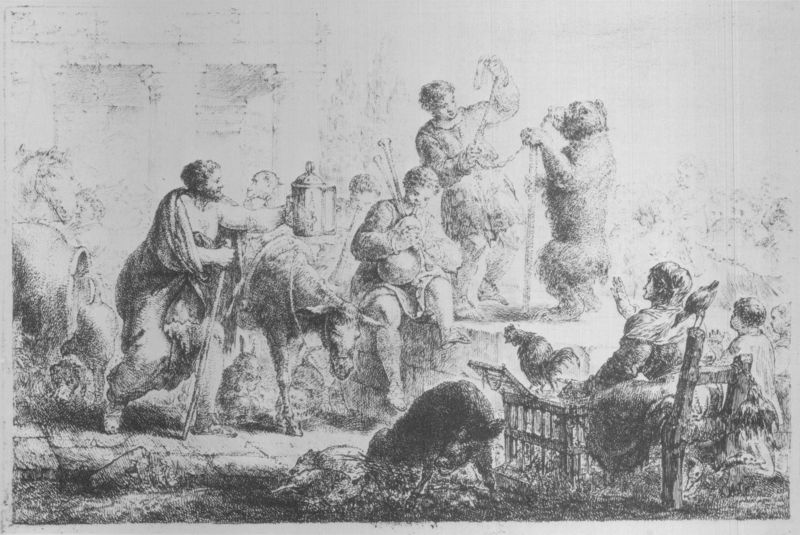
Titel: Diogenes mit der Laterne auf dem Markte
Künstler: Bernhard Rode
Standort: Kiel
Institution: Kunsthalle zu Kiel der Christian-Albrechts-Universität
Schlagwörter: dunkel, gruppe, hand, himmel, mann, vogel, weiß, frauen, menschen, mädchen, ausschnitt, fenster, frau, grau, hell, kreide, lampe, laterne, licht, männer, schwarz, skizze, straße, stuhl, säule, säulen, zeichnung, gebäude, haus, hund, hunde, tiere, fest, leute, tanz, bart, instrument, natur, vieh, vögel, futter, sitzend, kind, aufführung, bühne, instrumente, leuchte, musik, tanzen, theater, arbeit, bauern, esel, kinder, landleben, pferd, stock, krug, schwanz, bein, papier, ente, lehne, stab, zuschauer, leine, kette, mauer, grafik, graphik, kuh, bauernhof, hof, weis, markt, platz, bank, vorführung, vorstellung, weib, spielen, musizieren, stuhllehne, junge, unscharf, tusche, schaf, schwein, antike, zigeuner, lehnstuhl, kohle, druck, schnitt, schwarz-weiss, druckgrafik, radierung, stich, hell-dunkel, zirkus, jahrmarkt, kiste, fass, kohlezeichnung, tinte, chwarz, dressur, stall, gaukler, hahn, huhn, wildschwein, dudelsack, käfig, katzen, im freien, schafe, ochse, bär, graus, eber, musikant, kessel, ungenau, artisten, kamel, erhöht, schausteller, kins, ferkel, sau, müll, krücke, krücken, musikinstrumente, musikanten, teire, farm, dromedar, ätzung, hundeschwanz, bändigung, wildsau, sackpfeife, gehhilfe, finder, nasenring, szuhl, bache, krüke, fa,ilie, feast, gefnagen, schauplatz, tanzbär, abrichtung, kampfhahn